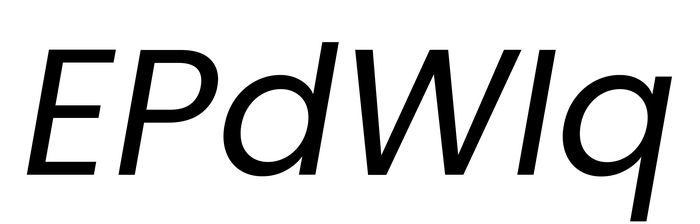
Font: Poppins-Italic